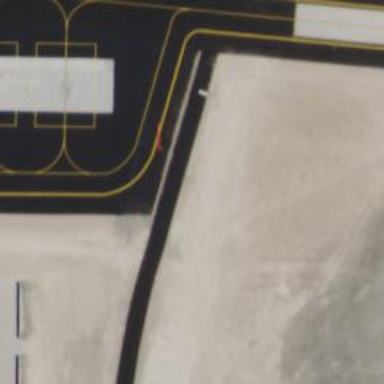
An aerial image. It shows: View of taxiway at the airport.